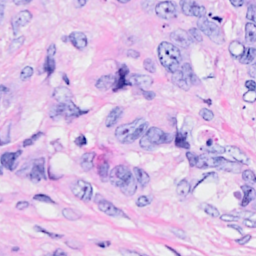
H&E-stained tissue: Breast